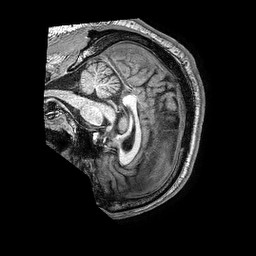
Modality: T1w
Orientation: sagittal
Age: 67
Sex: male
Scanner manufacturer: philips
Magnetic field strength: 3 T
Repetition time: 0.006915 s
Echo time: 0.003161 s